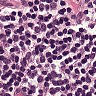
Metastatic tissue present: no